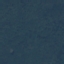
Label: Forest